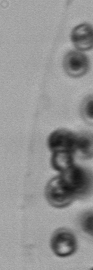
Label: Phaeocystis